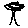
Label: tree